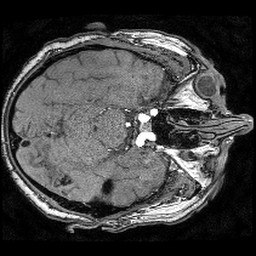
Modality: angio
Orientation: axial
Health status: ill
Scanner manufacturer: philips
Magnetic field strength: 3 T
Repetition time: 0.01848 s
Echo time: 0.00342 s